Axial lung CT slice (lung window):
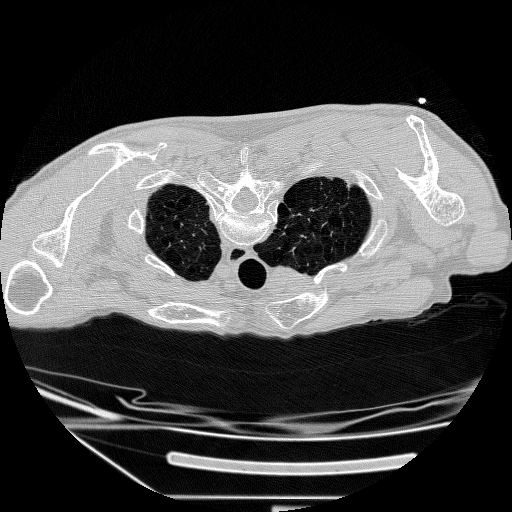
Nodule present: no